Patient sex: F
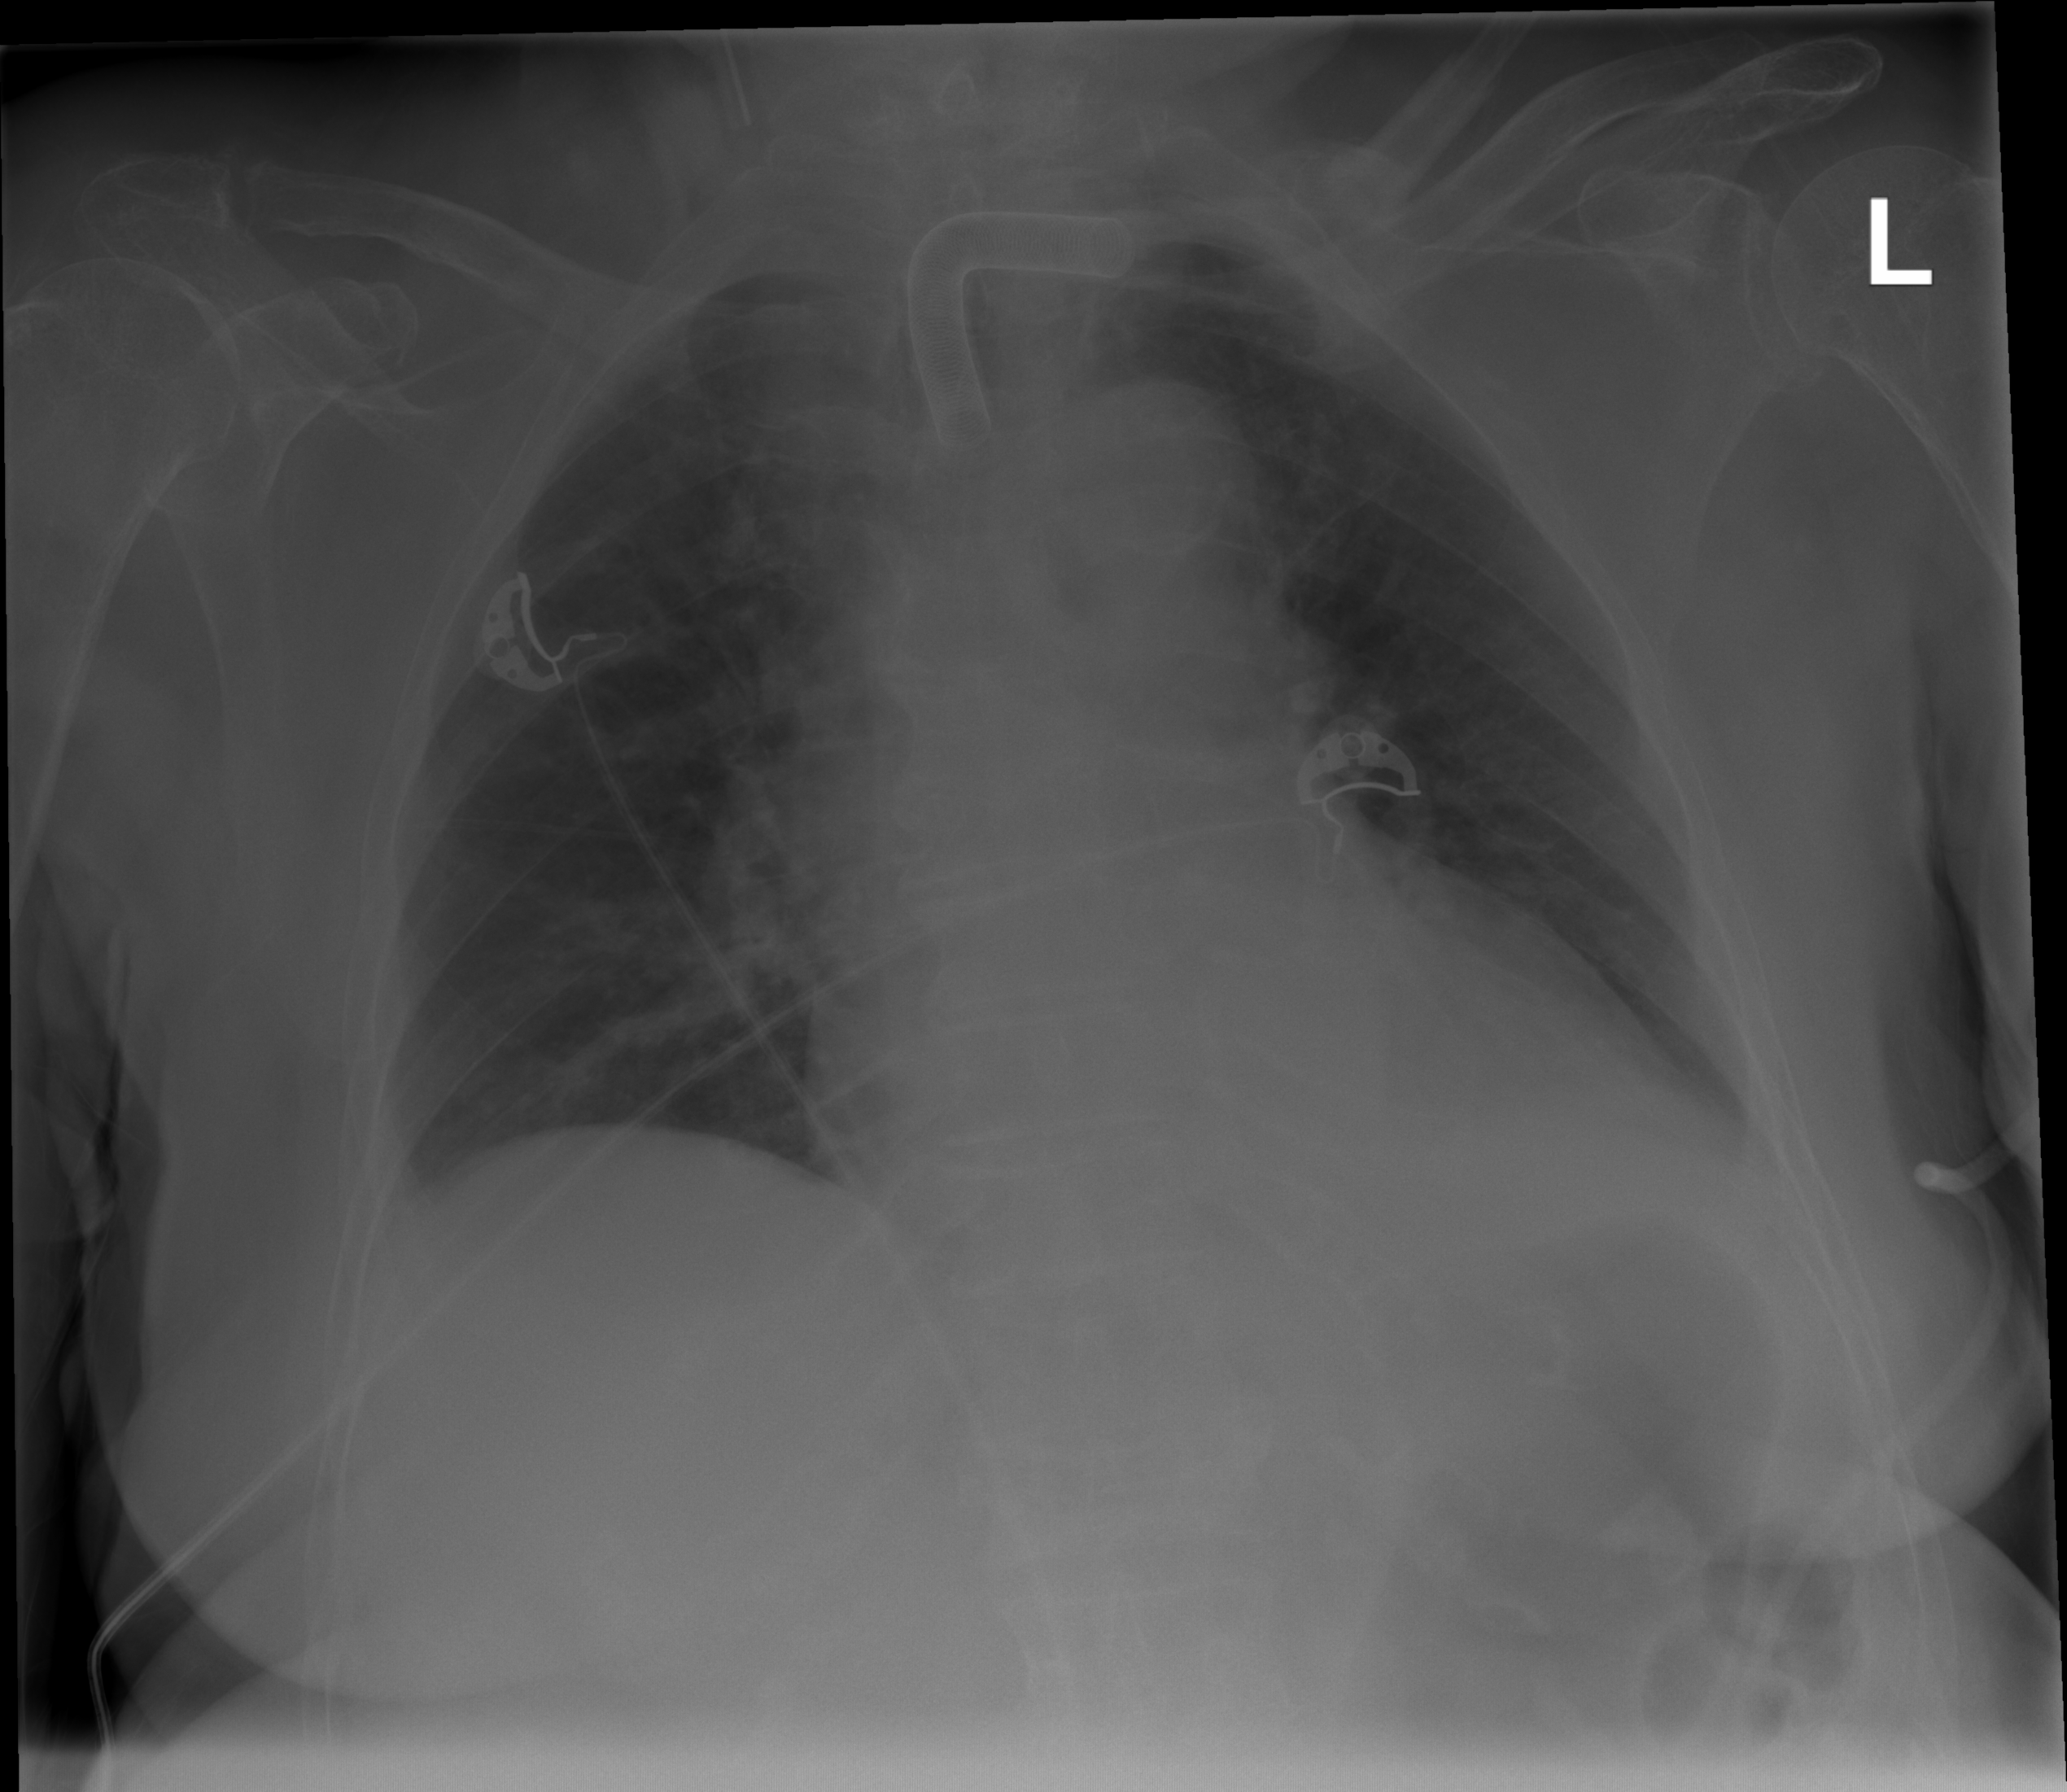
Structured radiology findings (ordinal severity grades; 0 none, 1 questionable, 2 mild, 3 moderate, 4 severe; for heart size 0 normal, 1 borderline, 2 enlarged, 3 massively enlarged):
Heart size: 0
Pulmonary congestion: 0
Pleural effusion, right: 1
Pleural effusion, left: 1
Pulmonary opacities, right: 0
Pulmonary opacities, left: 0
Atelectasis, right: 0
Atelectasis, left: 0